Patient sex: M
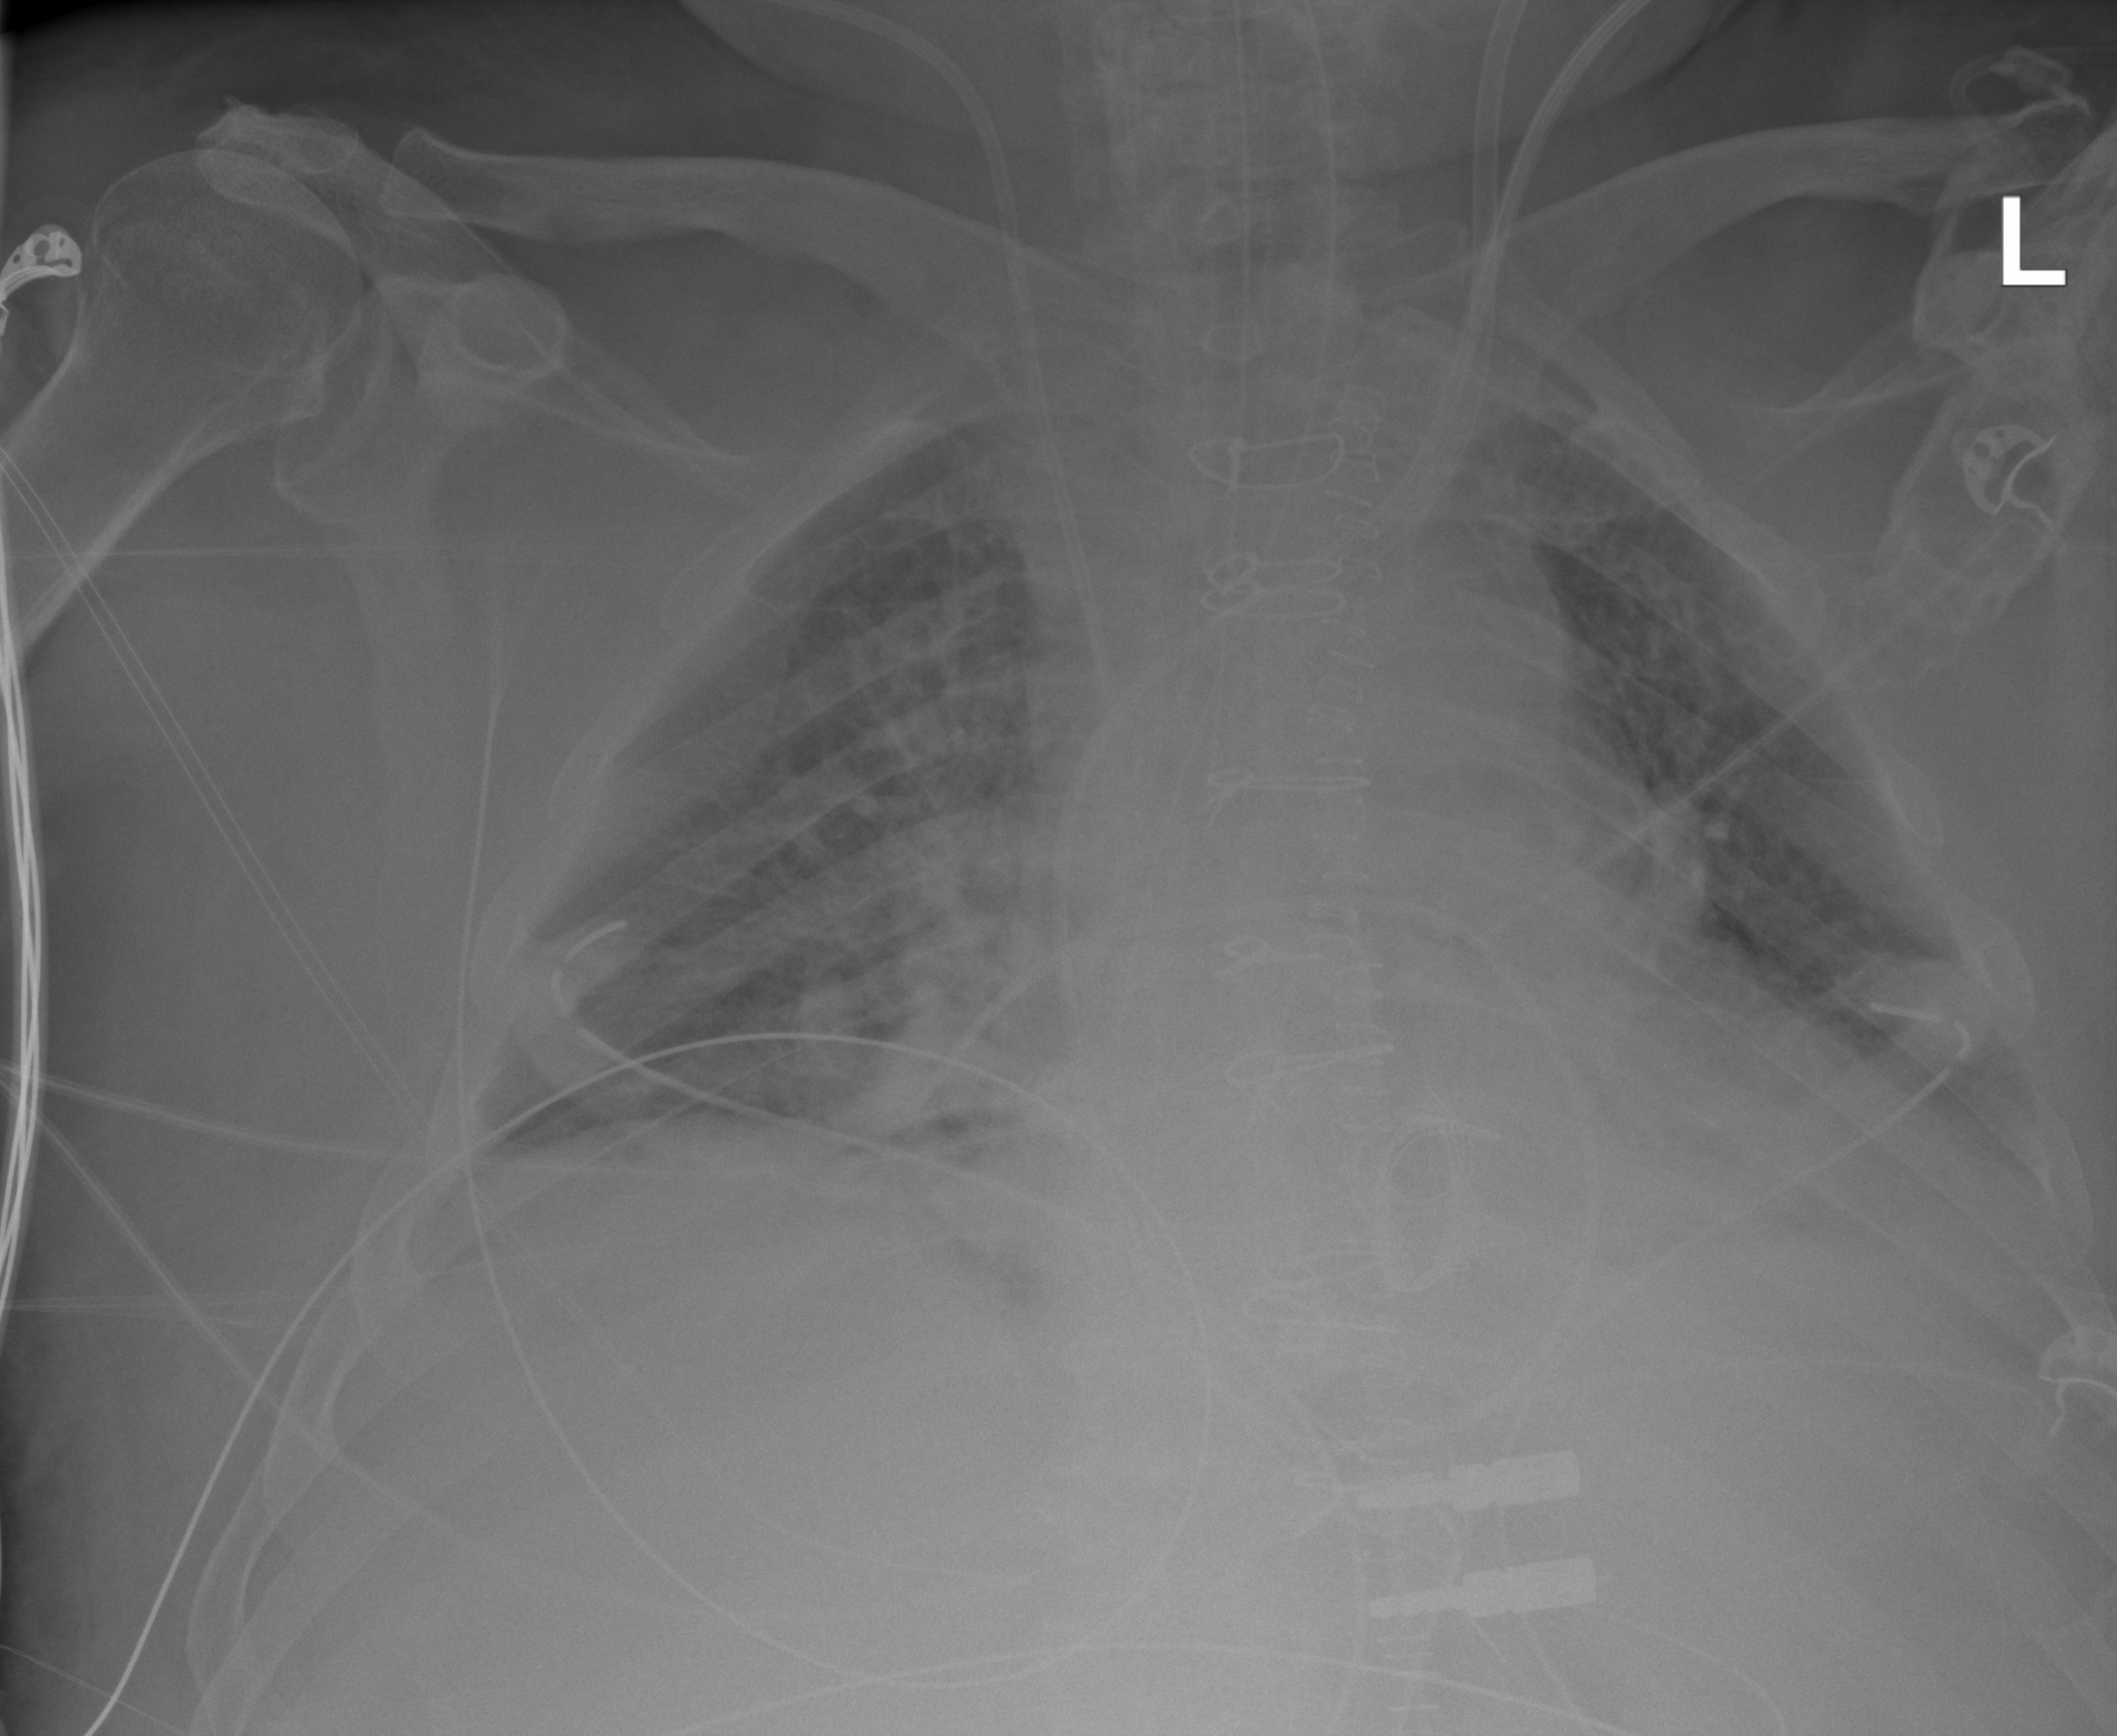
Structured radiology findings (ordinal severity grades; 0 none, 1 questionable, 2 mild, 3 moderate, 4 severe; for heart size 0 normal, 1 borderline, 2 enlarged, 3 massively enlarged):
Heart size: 2
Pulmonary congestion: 2
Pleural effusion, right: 0
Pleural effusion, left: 0
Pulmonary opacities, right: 0
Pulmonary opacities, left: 0
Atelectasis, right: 2
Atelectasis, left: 2